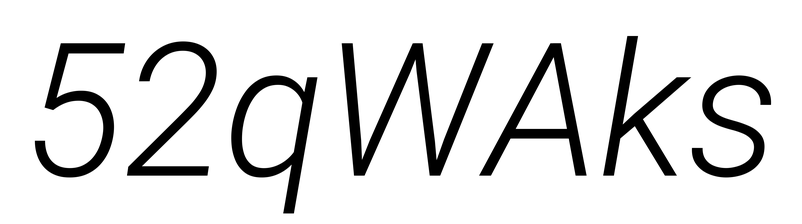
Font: Roboto-Italic_Light_Italic